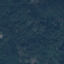
Land use / land cover: Forest